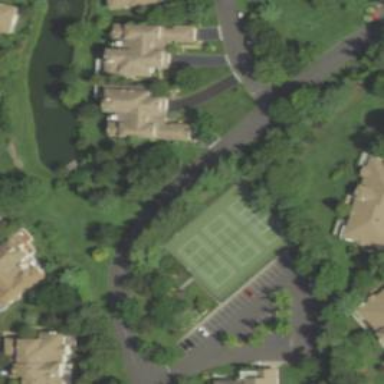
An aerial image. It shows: Tennis court on pitch designated for leisure land.